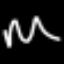
Label: squiggle